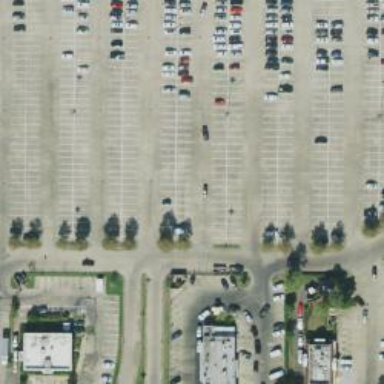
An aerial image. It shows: Parking space is available.